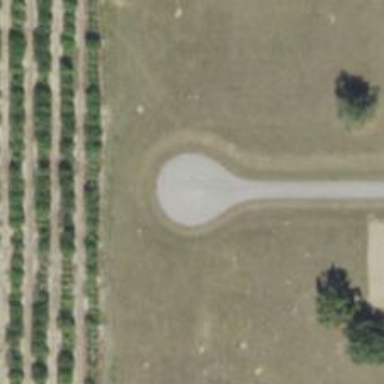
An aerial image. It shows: Turning circle on the road.